Field crop: tomato
Growth stage: 2
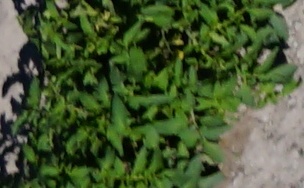
Species: tomato